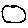
Label: circle